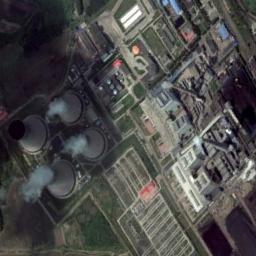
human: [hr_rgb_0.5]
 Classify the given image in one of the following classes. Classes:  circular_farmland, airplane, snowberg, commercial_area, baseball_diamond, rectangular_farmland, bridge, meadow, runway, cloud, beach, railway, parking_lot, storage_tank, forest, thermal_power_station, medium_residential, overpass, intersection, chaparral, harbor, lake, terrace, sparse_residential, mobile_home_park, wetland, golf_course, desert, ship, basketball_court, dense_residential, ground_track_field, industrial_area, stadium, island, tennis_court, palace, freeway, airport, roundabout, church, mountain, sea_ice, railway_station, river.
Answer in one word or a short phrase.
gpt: thermal_power_station